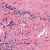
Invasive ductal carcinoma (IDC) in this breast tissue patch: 1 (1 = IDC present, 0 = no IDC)